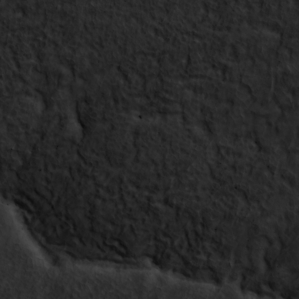
Label: non_frost